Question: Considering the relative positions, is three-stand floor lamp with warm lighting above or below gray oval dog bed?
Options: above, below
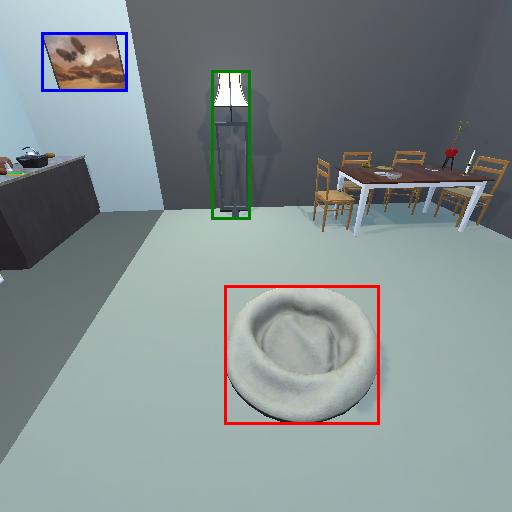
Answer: above